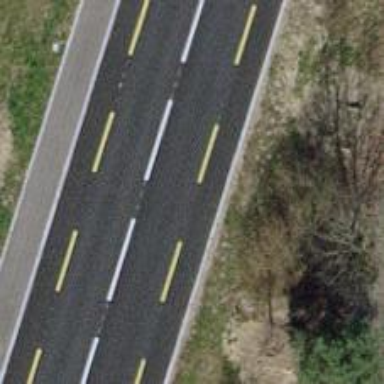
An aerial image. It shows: Secondary road with asphalt surface and designated cycle lane.